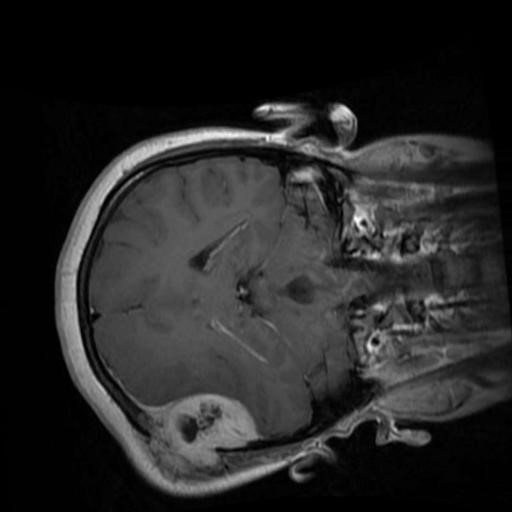
Label: brain_menin